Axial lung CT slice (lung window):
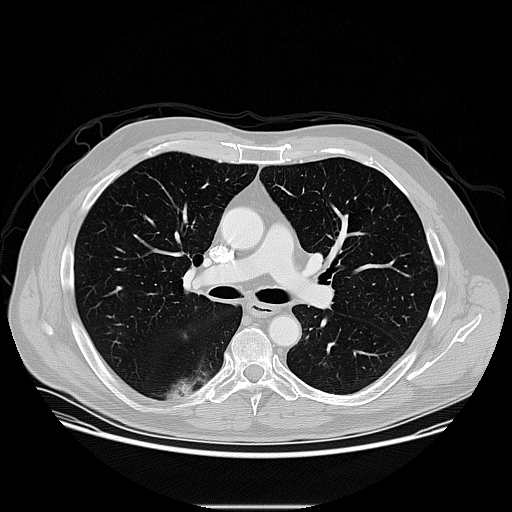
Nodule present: no